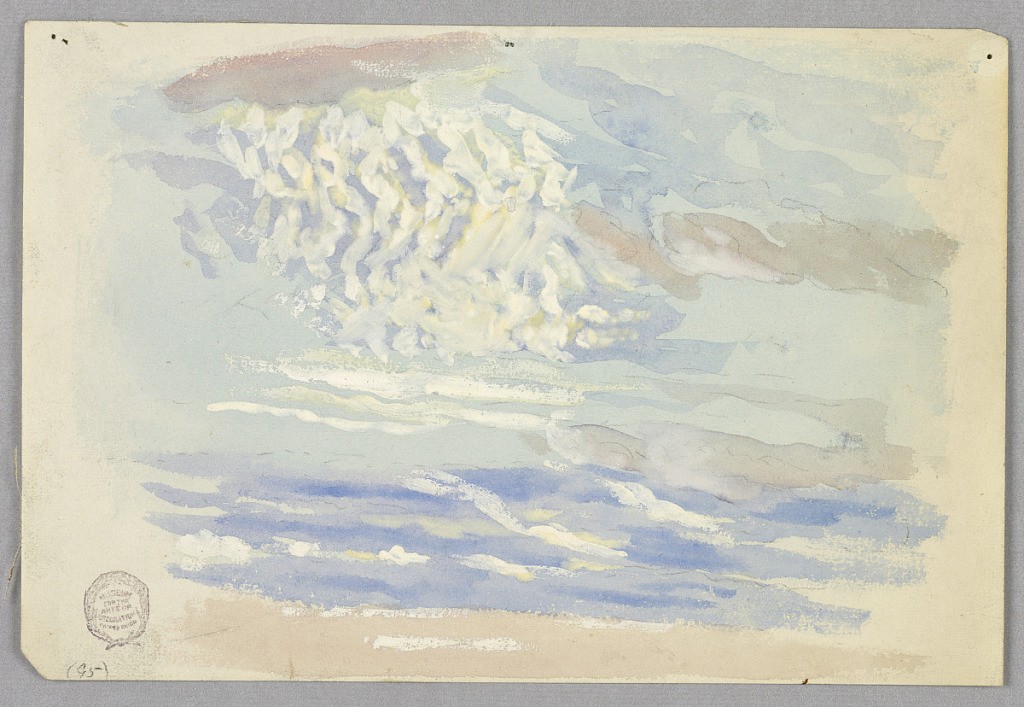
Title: Study of clouds, Rome, Italy
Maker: Francis Augustus Lathrop, American, 1849–1909
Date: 1893–1894
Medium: Brush and watercolor, gouache, graphite on paper
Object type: Drawing
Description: Sketch of a clouds.